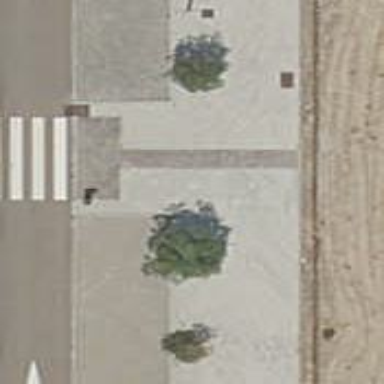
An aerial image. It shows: Row of trees in natural setting.